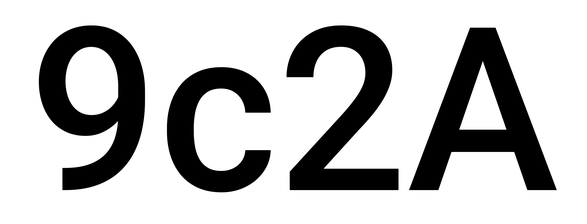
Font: Roboto_Medium